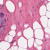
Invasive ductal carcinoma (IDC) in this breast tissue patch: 0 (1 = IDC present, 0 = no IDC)